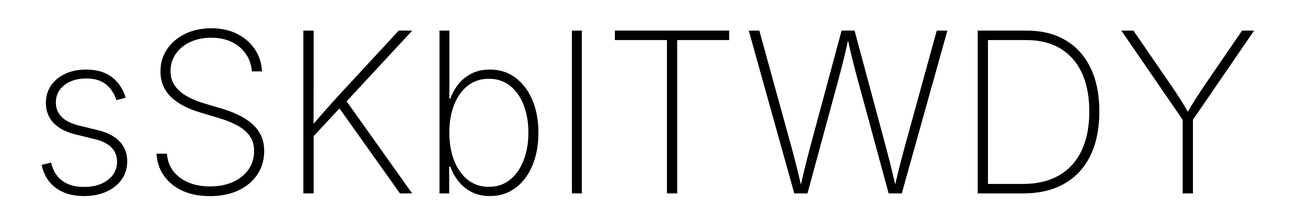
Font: Inter_ExtraLight